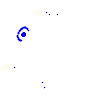
Particle: electron